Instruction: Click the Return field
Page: home
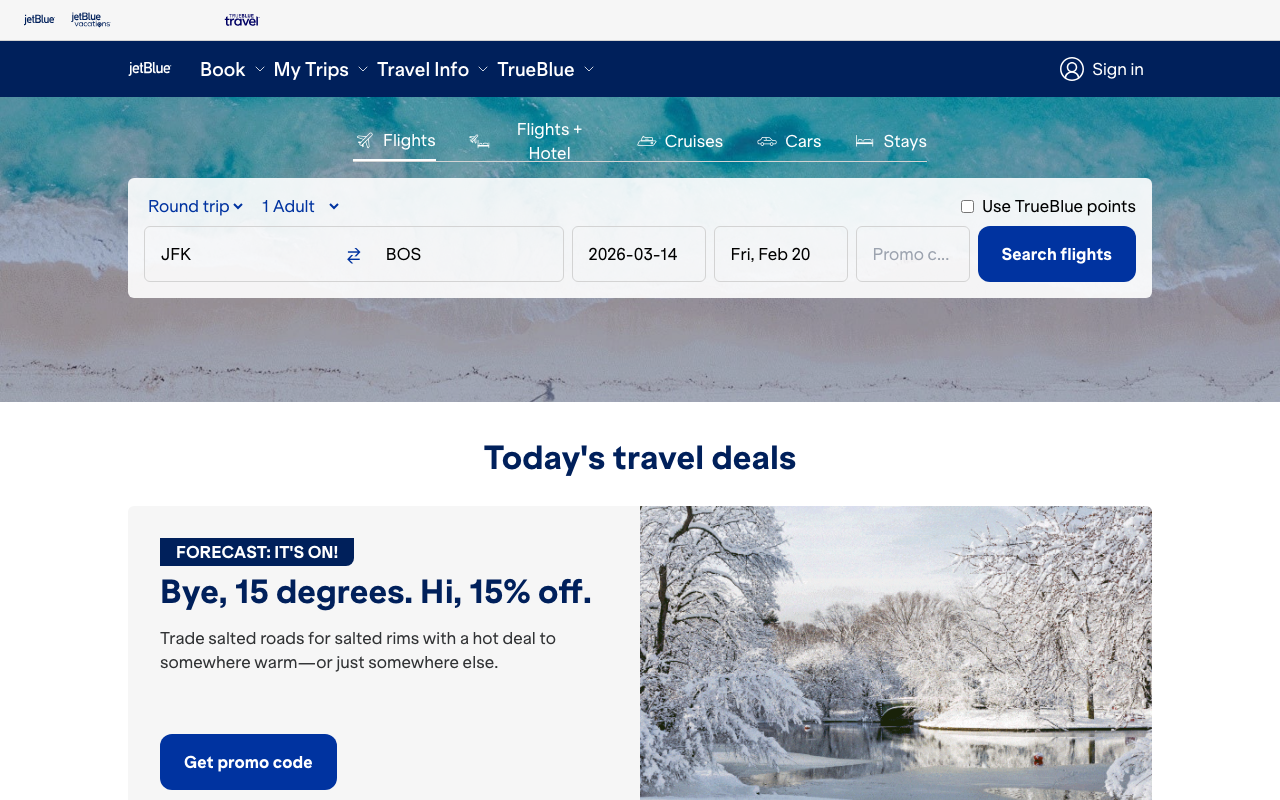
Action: click